Question: I'm starting the developpement of a flow free game on android.
I'm a bit confused about the architecture design.
Should I use grids/tablelayout available on android framework or just draw my own objects by specifying the position and which object to draw.
I created classes for each object as : POINT, EMPTY, SQUARE.
I want to create a prototype like on those links :
<URL>

For the moment, I don't have to design the IA, I just need to focus on the game architecture and physics.
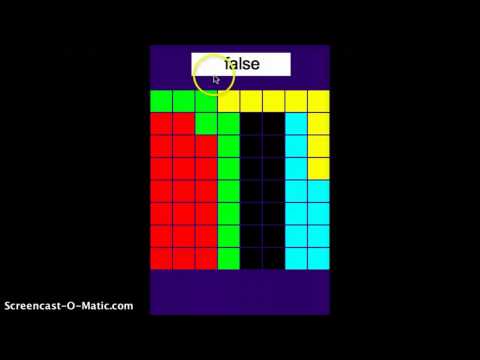
Answer: > Should I use grids/tablelayout available on android framework or just draw my own objects by specifying the position and which object to draw.
You shouldn't use grids/tablelayout.
For 2D games where you need performance, use OpenGL or take a look at the andengine library.
Since this is going to be a simple 2D game, you should look at 'Canvas'. Take a look at Android Sample Project > TicTacToeLib and Android Sample Project > TicTacToeMain (you need to use them both toghether). The GameView inside TicTacToeLib shows you how to use Canvas in a game.
What you will see when you compile TicTacToeMain with TicTacToeLib: